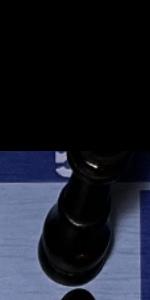
Label: King_Black